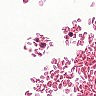
Metastatic tissue present: no